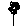
Label: flower